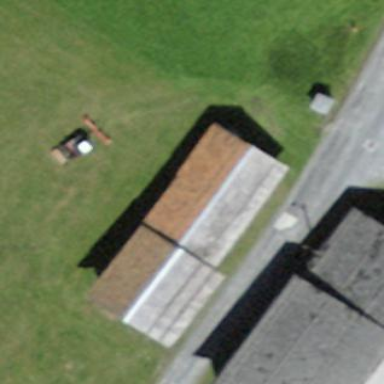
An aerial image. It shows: Shed building.